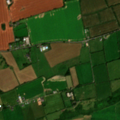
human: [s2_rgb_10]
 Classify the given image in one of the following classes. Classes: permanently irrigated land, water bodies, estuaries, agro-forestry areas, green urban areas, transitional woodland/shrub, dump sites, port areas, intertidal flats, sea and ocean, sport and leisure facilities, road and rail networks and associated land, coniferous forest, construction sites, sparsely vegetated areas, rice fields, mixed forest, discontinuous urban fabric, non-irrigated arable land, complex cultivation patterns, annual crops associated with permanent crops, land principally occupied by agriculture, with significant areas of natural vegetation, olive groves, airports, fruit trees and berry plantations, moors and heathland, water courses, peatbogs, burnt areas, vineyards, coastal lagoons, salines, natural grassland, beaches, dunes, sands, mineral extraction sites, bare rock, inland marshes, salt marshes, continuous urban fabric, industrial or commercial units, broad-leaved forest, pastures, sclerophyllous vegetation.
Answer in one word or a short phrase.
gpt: non-irrigated arable land, pastures, land principally occupied by agriculture, with significant areas of natural vegetation